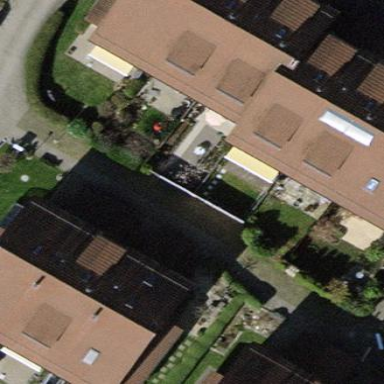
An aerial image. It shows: Terrace building.